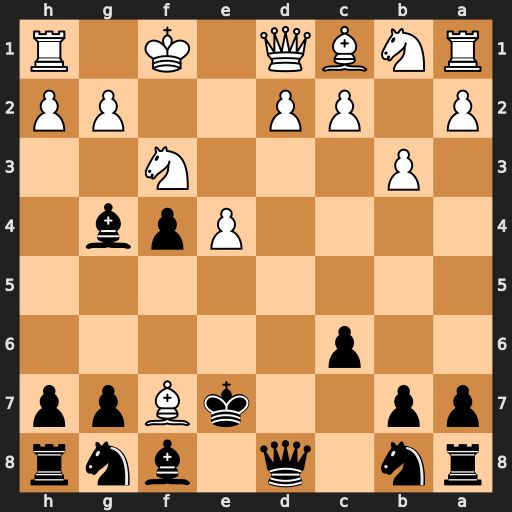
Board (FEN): rn1q1bnr/pp2kBpp/2p5/8/4Ppb1/1P3N2/P1PP2PP/RNBQ1K1R
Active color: b
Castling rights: -
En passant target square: -
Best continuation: Bxf3 Qxf3 Kxf7